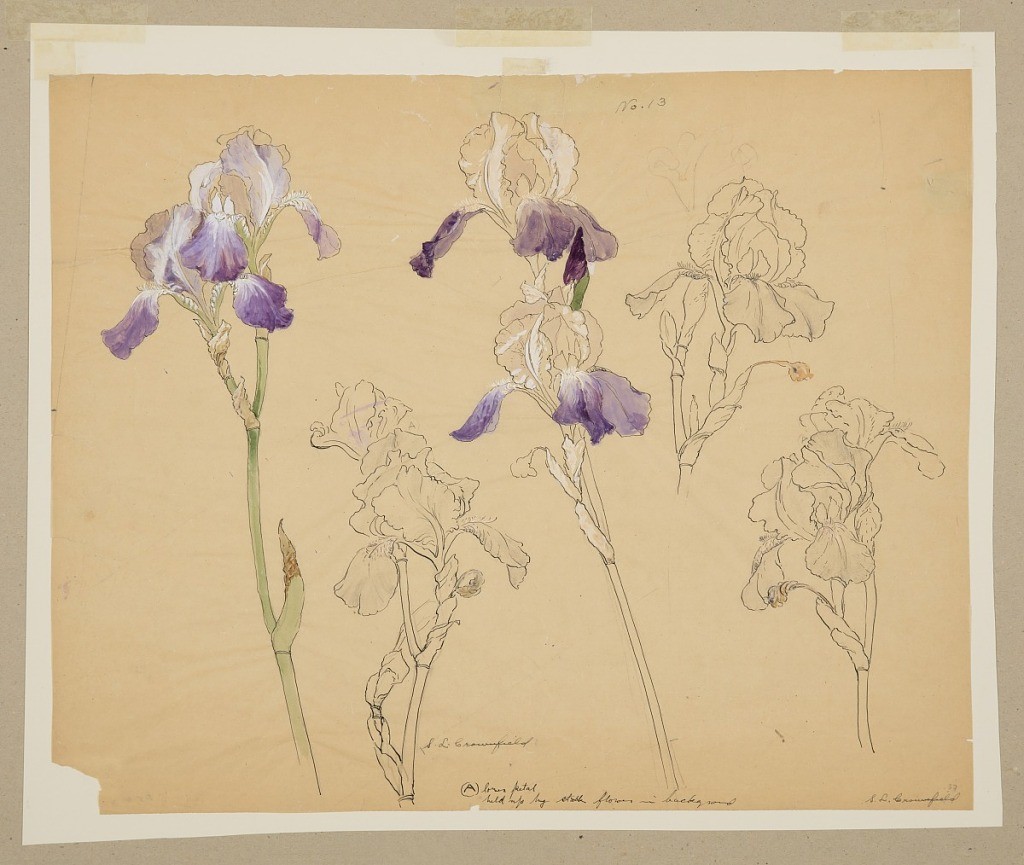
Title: Study of Irises
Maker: Sophia L. Crownfield, American, 1862–1929
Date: early 20th century
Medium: Pen and ink, graphite and watercolor on yellow tracing paper
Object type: Drawing
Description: Horizontal sheet illustrating four sprays of irses, three of which are partially colored with white, yellow, green and violet watercolor.